Field crop: maize
Growth stage: 2
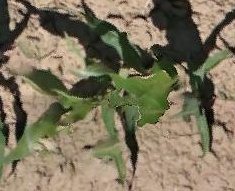
Species: maize